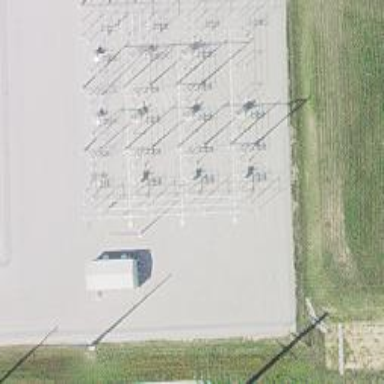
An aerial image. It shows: Switch for power supply.